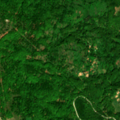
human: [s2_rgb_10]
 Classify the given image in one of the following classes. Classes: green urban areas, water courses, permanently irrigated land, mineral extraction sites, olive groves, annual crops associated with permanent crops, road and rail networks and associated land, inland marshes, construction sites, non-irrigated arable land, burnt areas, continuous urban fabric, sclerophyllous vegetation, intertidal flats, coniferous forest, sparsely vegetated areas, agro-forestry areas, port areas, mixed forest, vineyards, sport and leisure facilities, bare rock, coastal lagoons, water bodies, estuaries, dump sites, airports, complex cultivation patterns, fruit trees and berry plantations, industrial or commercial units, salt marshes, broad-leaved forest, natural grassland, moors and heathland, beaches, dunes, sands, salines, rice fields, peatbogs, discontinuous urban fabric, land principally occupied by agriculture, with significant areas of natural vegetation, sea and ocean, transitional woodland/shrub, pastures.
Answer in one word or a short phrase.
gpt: land principally occupied by agriculture, with significant areas of natural vegetation, broad-leaved forest